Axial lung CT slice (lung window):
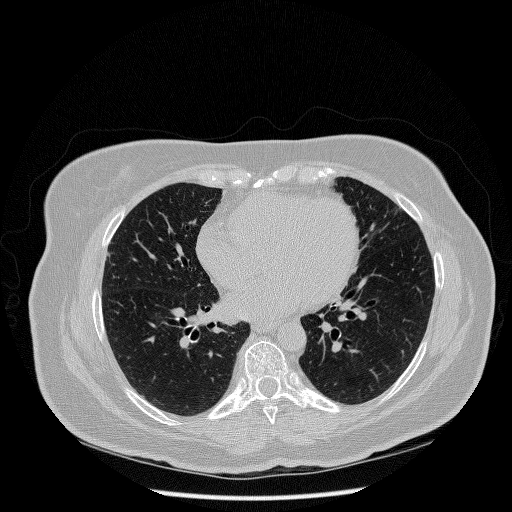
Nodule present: no